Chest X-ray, AP view. Patient: 39 years old, sex F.
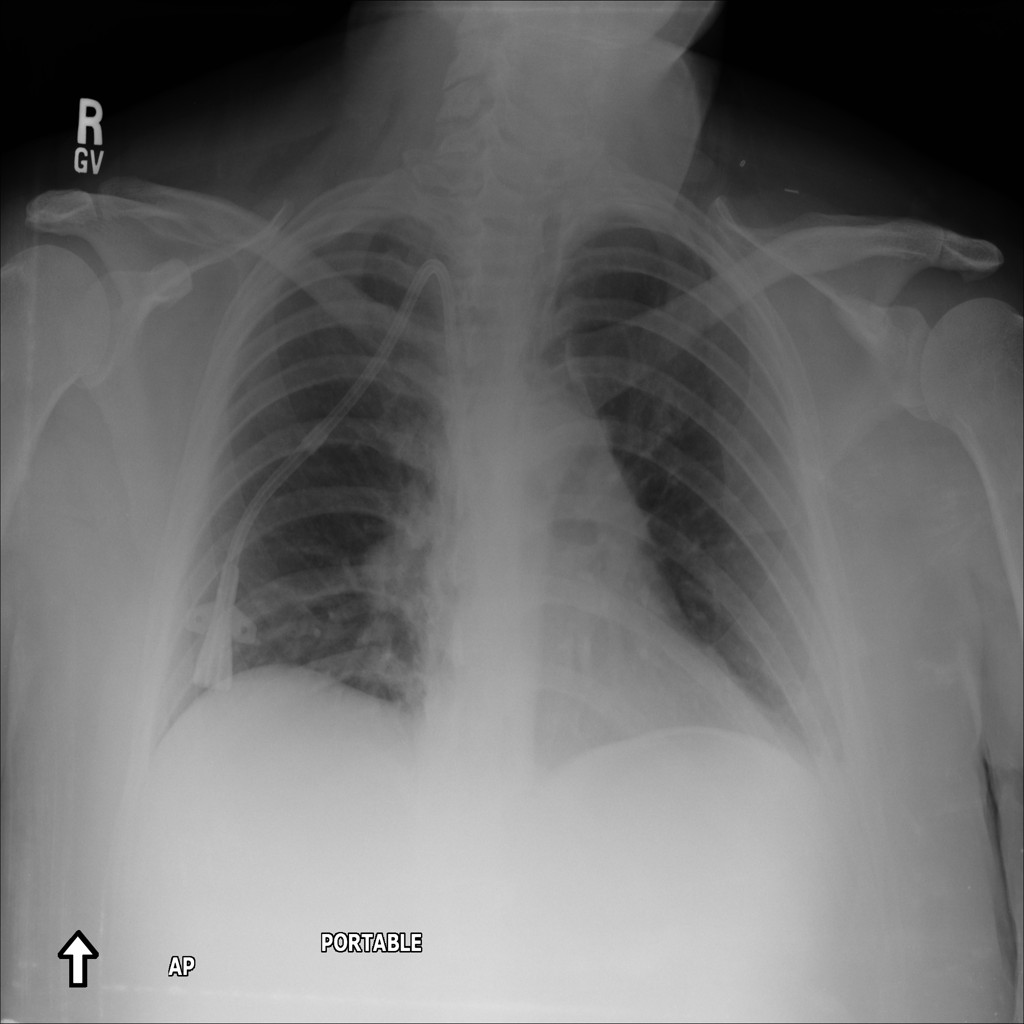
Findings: Atelectasis